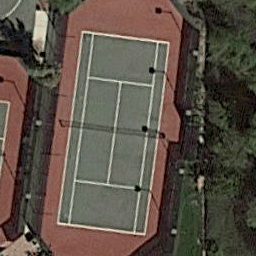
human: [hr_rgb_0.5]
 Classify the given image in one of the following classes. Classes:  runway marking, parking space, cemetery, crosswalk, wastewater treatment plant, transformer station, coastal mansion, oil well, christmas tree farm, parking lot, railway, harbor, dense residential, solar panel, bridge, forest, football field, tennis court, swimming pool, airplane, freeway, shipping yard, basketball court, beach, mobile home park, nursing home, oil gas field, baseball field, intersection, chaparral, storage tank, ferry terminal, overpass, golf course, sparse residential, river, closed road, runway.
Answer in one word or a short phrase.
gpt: tennis court